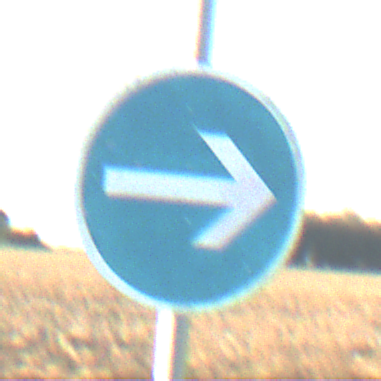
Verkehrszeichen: VorgeschriebeneFahrtrichtungHierRechts
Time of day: SunriseSunset
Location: Outdoor (Nature)
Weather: Clear
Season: NotSpecified
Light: Natural